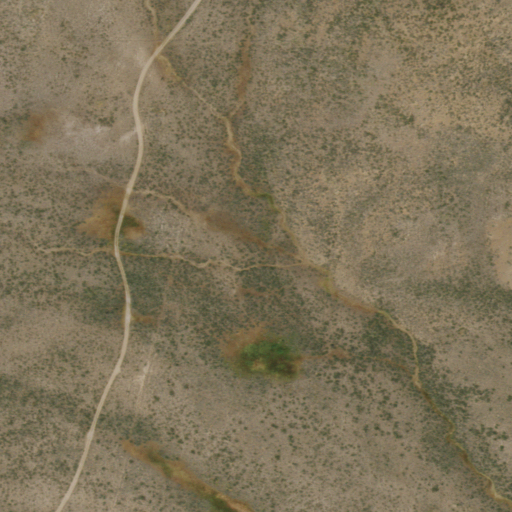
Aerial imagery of depression(s) in Nevada named Pete Basin containing only shrub